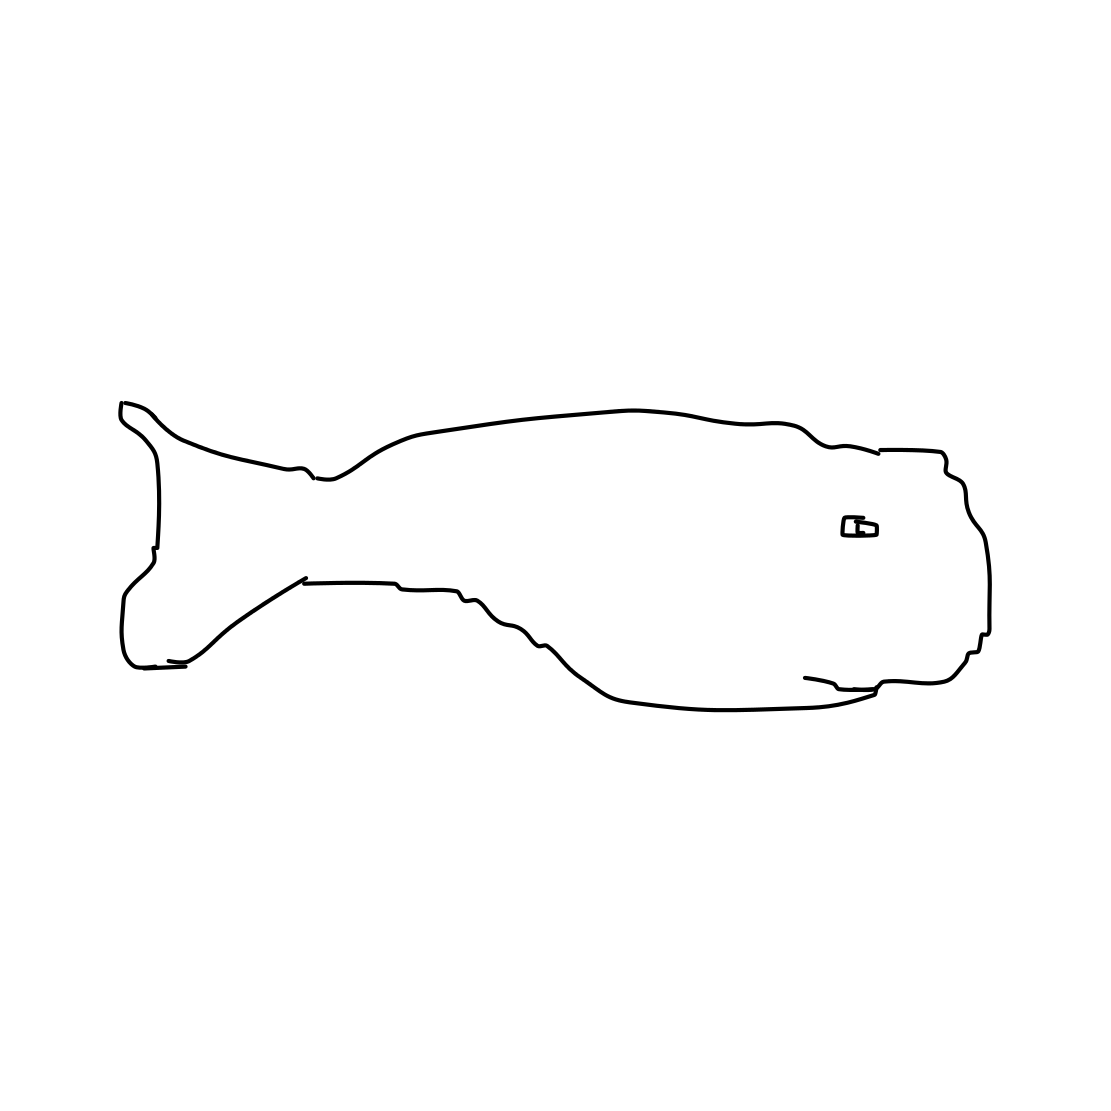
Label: fish